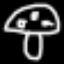
Label: mushroom